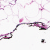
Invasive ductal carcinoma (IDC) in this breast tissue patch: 0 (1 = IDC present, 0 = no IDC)